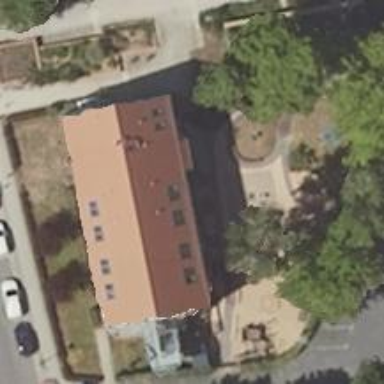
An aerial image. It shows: Kindergarten.